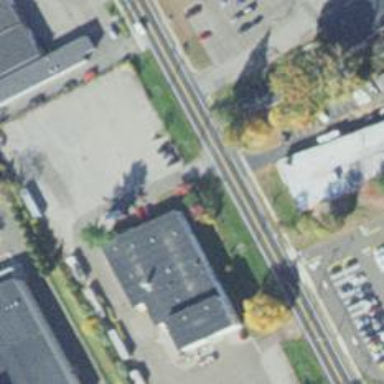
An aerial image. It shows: Commercial building.